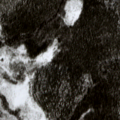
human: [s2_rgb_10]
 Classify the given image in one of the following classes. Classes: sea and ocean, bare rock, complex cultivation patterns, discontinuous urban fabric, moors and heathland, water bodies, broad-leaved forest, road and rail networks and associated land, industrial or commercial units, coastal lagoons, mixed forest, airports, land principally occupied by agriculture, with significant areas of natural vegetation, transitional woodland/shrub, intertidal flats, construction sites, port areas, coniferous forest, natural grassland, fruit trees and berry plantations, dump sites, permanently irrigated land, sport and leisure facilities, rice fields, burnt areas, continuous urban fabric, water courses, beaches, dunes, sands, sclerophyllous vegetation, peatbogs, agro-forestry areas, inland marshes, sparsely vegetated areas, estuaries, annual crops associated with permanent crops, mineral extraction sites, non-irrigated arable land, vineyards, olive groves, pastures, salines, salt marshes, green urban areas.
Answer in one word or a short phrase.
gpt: coniferous forest, peatbogs